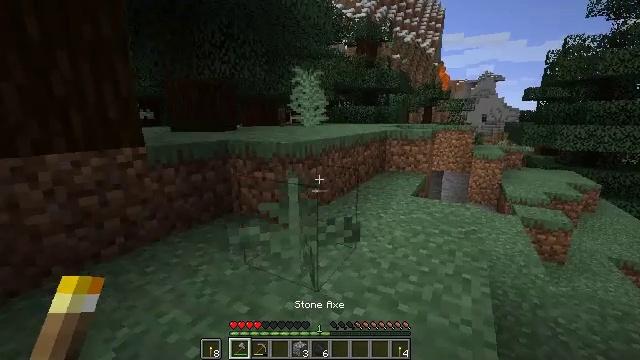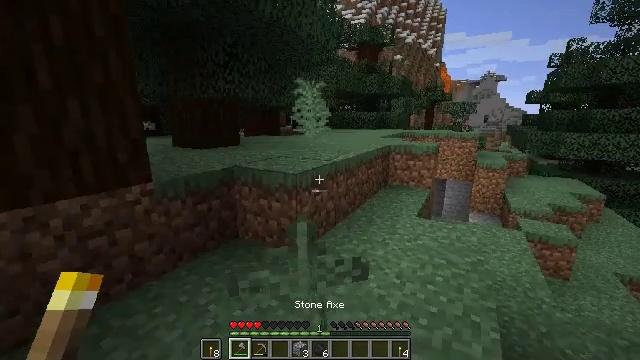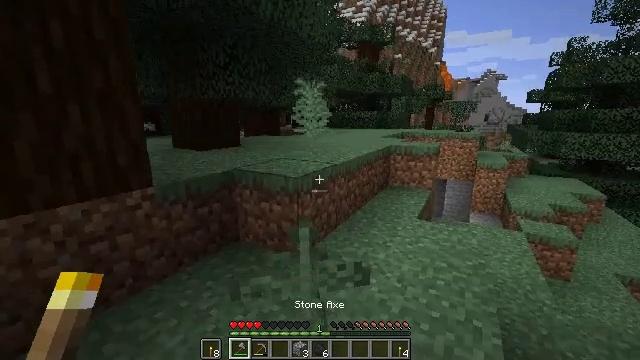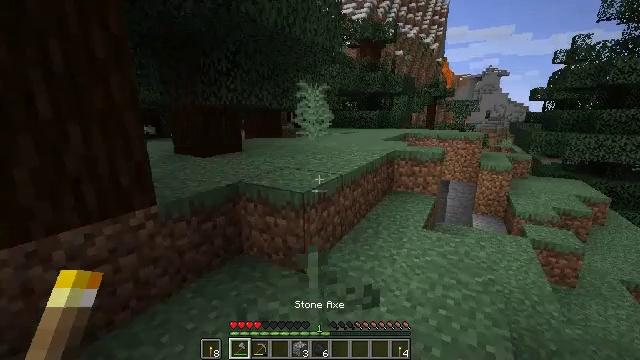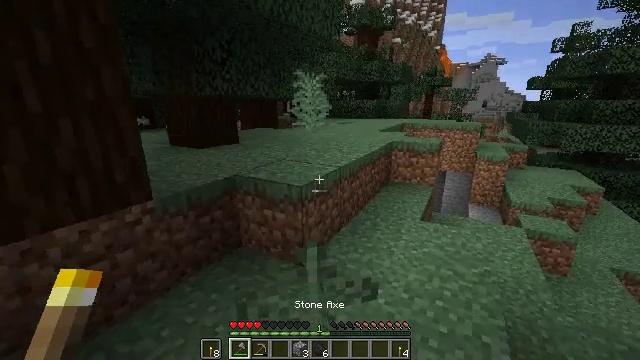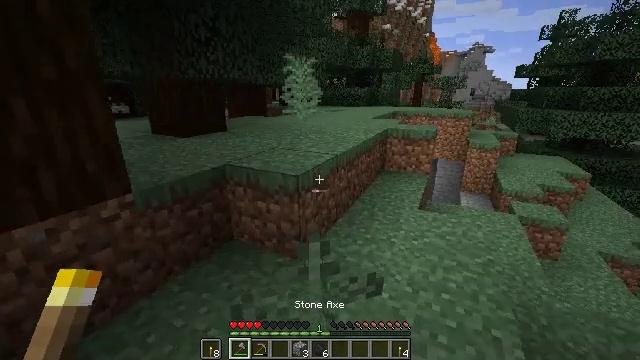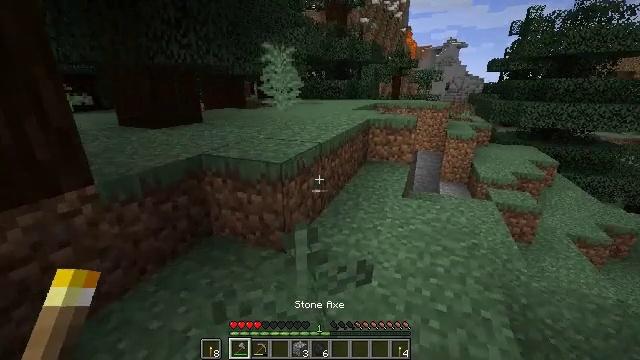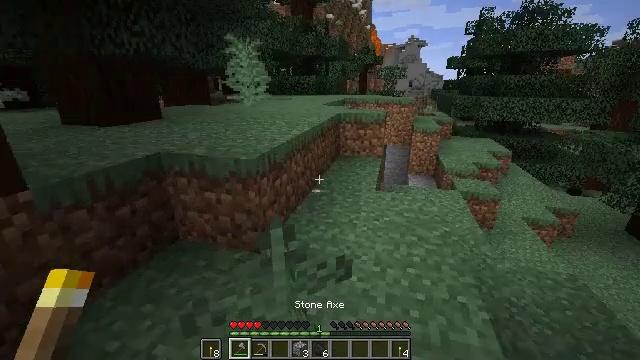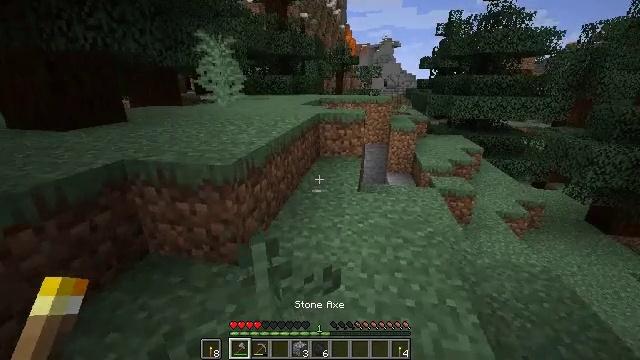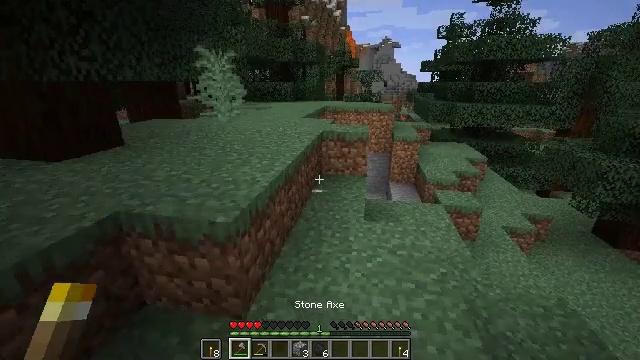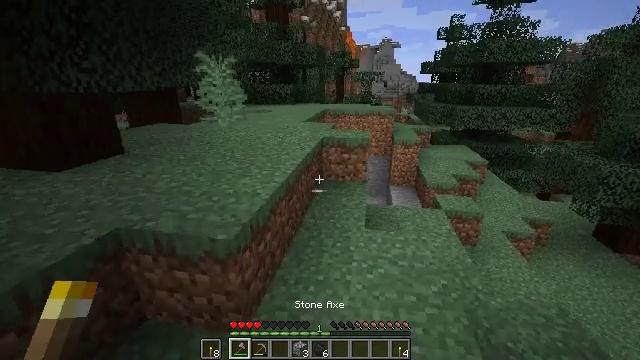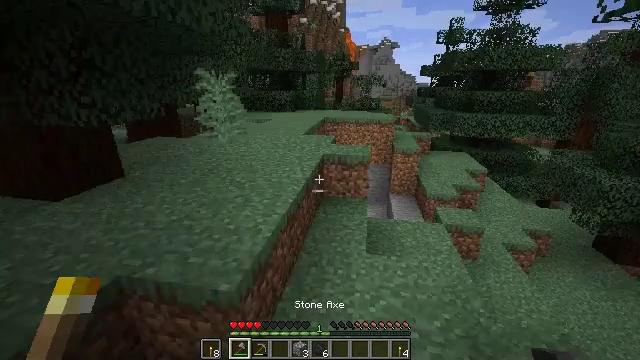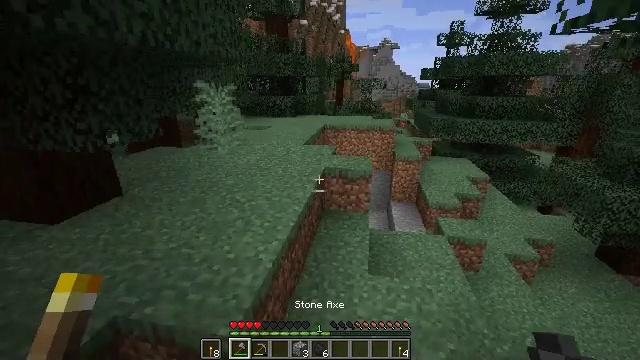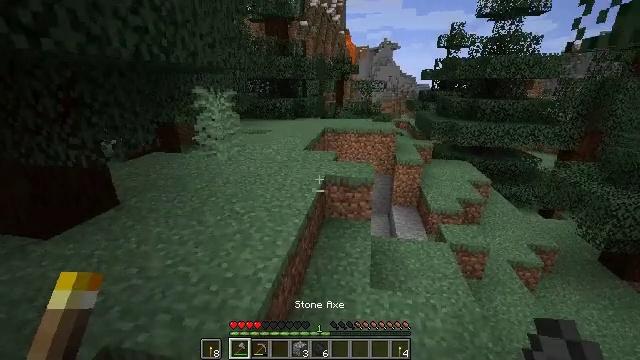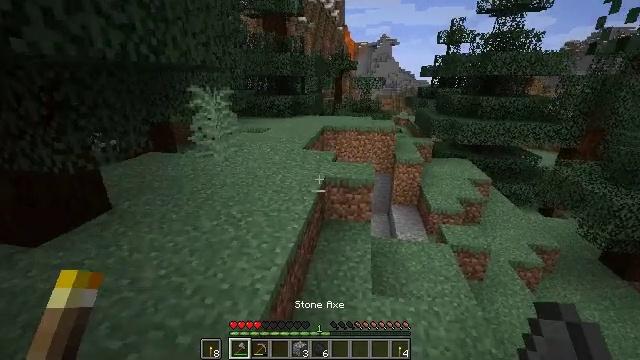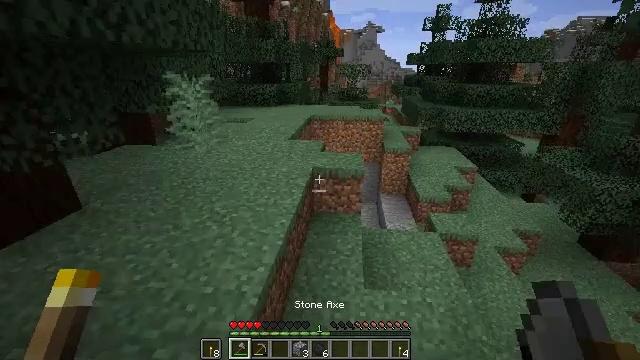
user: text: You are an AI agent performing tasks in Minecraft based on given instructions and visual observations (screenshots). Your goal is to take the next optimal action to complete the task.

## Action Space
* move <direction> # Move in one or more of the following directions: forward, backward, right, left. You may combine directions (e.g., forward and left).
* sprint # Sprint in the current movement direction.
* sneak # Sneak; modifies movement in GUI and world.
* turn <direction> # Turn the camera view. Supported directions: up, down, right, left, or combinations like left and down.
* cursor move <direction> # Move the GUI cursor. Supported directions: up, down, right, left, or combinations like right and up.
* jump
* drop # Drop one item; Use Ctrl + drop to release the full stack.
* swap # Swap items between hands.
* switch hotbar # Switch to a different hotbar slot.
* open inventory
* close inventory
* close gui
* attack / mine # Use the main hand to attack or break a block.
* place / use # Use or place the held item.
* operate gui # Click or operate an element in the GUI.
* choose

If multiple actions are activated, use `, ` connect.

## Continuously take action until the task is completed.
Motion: motion action
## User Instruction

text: Hunt animals.
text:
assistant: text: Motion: move forward, jump
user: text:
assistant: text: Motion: move forward, jump
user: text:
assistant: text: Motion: move forward, jump
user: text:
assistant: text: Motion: move forward, turn down, jump
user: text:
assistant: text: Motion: move forward, turn right and down, jump
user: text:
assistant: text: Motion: move forward, turn right and down, jump
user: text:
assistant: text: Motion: move forward, turn right, jump
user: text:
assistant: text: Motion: move forward, turn right, jump
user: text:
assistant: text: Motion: move forward, jump
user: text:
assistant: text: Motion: move forward, jump
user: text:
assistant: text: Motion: move forward, jump
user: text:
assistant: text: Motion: move forward, jump
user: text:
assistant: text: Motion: move forward, jump
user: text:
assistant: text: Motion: move forward, jump
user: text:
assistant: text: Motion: move forward, turn right and down, jump
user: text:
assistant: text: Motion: move forward, turn right, jump
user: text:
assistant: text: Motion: move forward, sprint, jump
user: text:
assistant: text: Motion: move forward, sprint, jump
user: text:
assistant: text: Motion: move forward, sprint, jump
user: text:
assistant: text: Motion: move forward, sprint, jump
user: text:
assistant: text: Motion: move forward, sprint, jump
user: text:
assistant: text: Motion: move forward, sprint, jump
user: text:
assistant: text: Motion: move forward, sprint, jump
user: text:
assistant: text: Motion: move forward, sprint, jump
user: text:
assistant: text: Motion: move forward, sprint, turn left, jump
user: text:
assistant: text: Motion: move forward, sprint, turn left and up, jump
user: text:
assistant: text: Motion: move forward, sprint, turn left and up, jump
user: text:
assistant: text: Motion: move forward, sprint, turn left and up, jump
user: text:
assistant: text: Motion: move forward, sprint, jump
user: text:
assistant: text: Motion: move forward and move left, sprint, jump